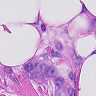
Metastatic tissue present: yes